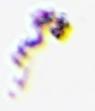
Label: Detritus